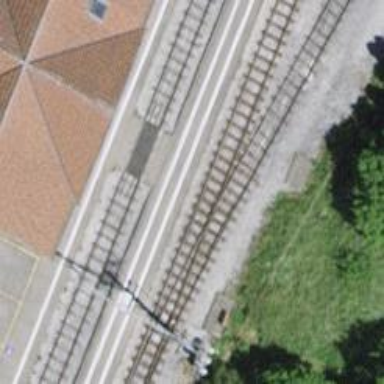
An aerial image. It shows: Narrow-gauge railway siding with 1 track. The track is electrified with contact line.